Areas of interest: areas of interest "Science and Technology Museum"
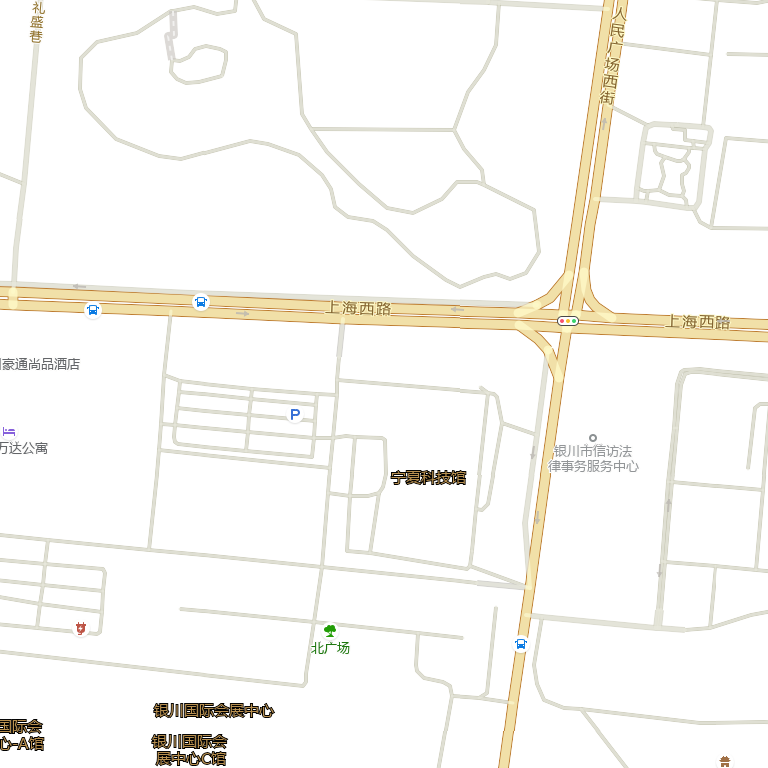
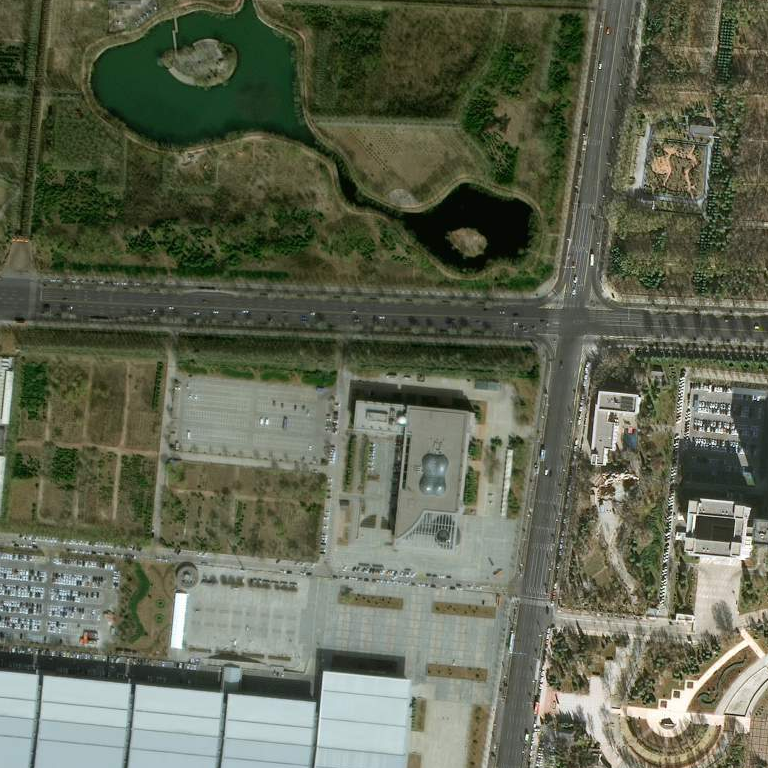